Field crop: maize
Growth stage: 1
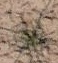
Species: salsola